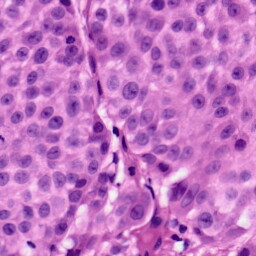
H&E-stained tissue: Skin